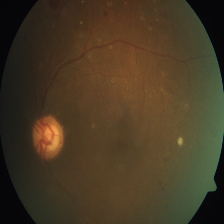
Diabetic retinopathy grade: Severe